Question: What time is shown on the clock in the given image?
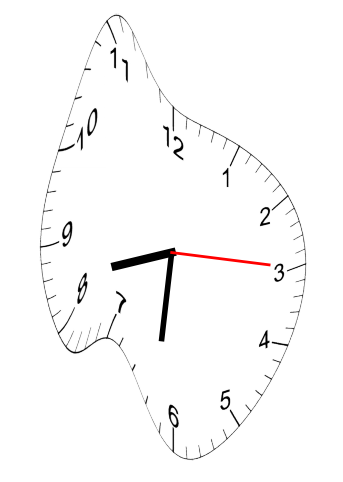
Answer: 08:31:15